Question: Count the number of objects in the diagram.
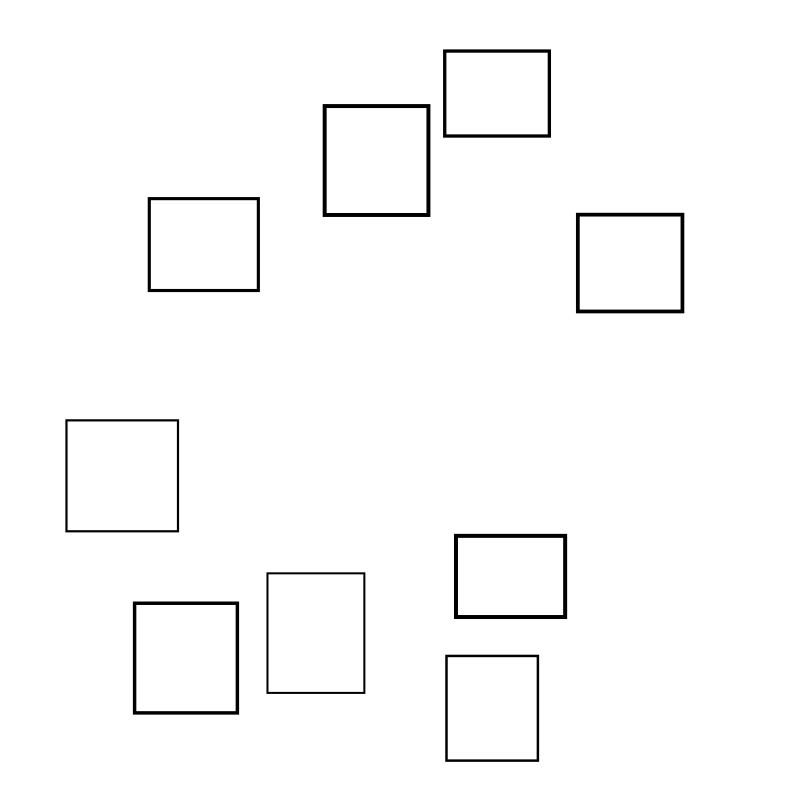
Answer: 9